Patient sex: F
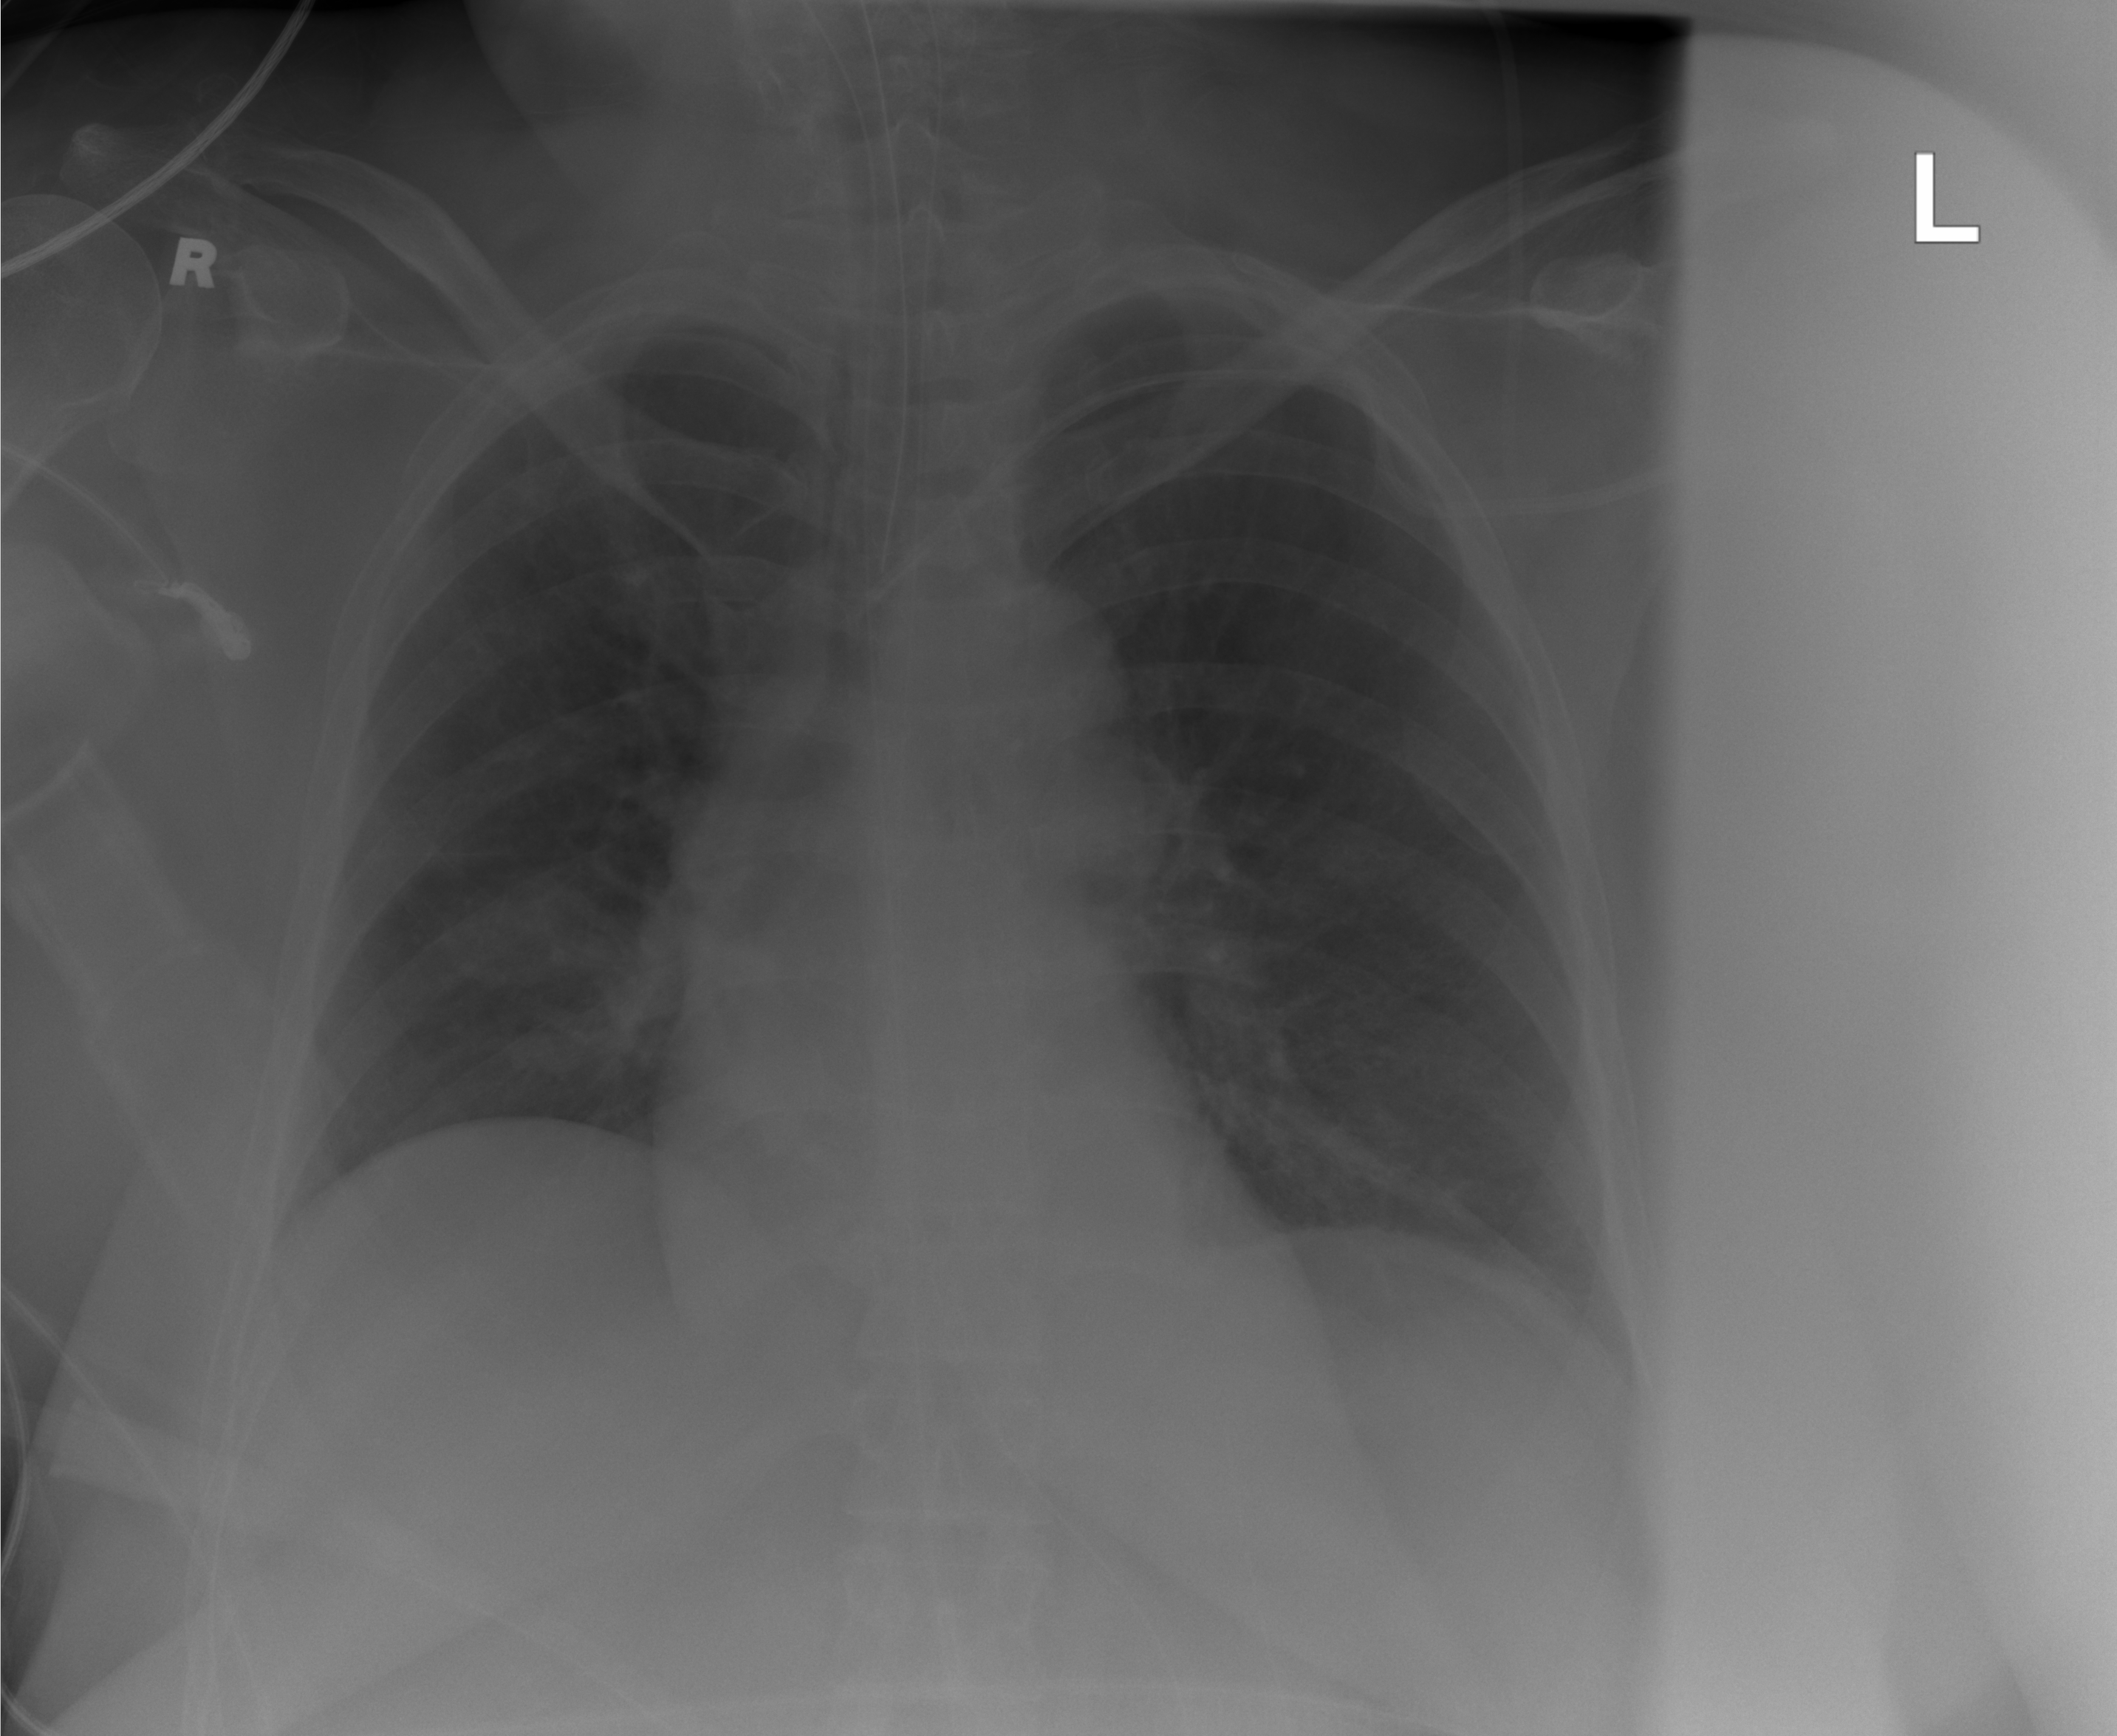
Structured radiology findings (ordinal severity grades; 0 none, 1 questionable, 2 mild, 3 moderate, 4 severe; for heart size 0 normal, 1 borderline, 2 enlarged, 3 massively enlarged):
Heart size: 0
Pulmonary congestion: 0
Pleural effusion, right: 1
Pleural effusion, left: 1
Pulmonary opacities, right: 0
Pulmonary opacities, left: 0
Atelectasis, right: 1
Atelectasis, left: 1